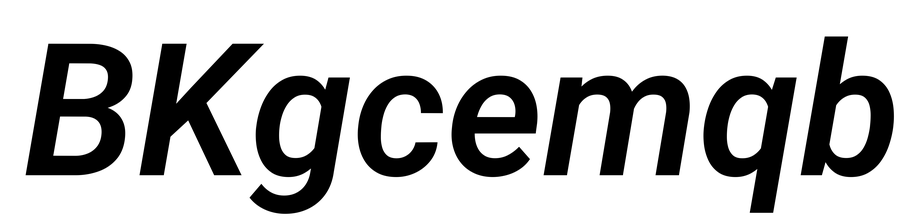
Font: Roboto-Italic_SemiBold_Italic